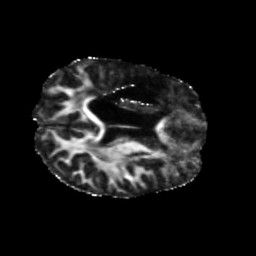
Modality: FA
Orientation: axial
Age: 44
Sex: female
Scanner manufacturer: siemens
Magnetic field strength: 3 T
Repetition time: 5.47 s
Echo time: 0.0854 s